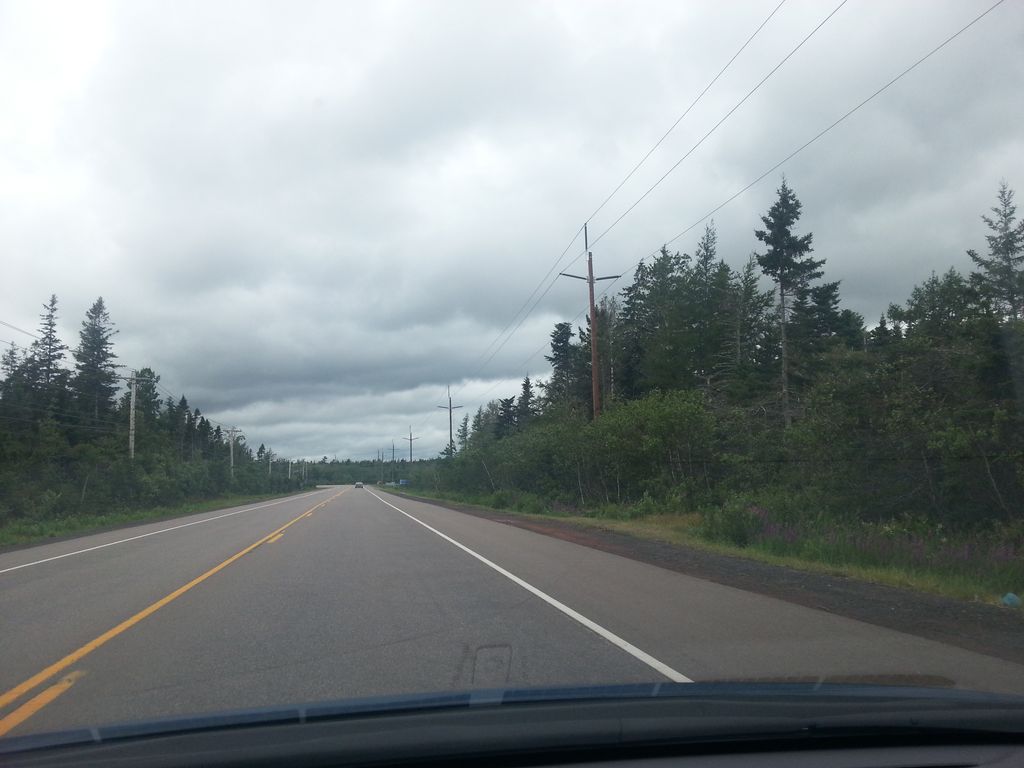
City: charlottetown